Question: I'm looking for VBA code that looks at the values in column A and if they are the same, merges the cells in columns F & G in the same rows.
I have no idea how to do this.

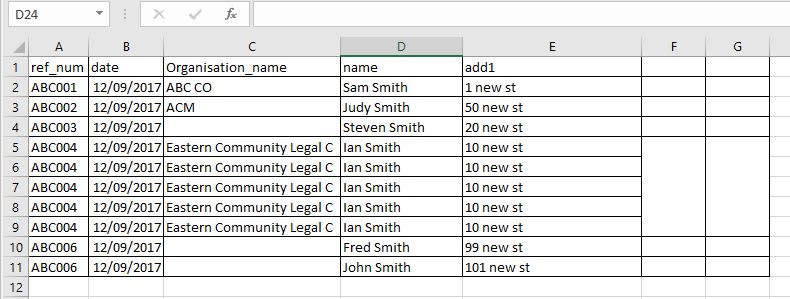
Answer: You could use this code:
'''
Sub mergeFG()
Dim cell As Range
Dim cell2 As Range
Set cell = Range("A2")
Do While cell.Value <> ""
Set cell2 = cell.Offset(1)
Do While cell2.Value = cell.Value
Set cell2 = cell2.Offset(1)
Loop
Application.DisplayAlerts = False
cell.Offset(0, 5).Resize(cell2.Row - cell.Row).Merge
cell.Offset(0, 6).Resize(cell2.Row - cell.Row).Merge
Application.DisplayAlerts = True
Set cell = cell2
Loop
End Sub
'''
Call 'mergeFG', either via other code, or link some button to it.